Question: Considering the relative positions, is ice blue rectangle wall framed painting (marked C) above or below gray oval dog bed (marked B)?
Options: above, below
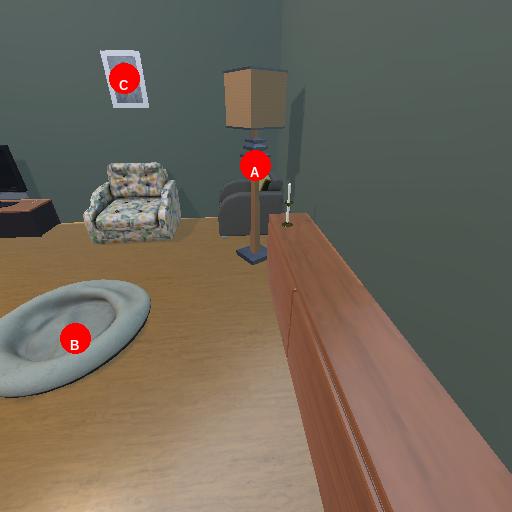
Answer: above